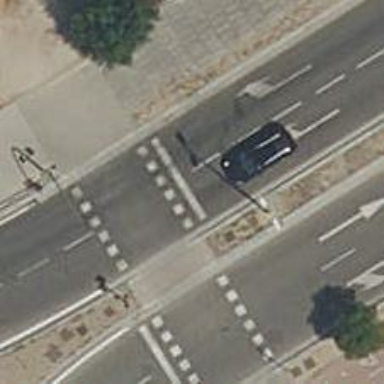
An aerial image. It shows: Road with traffic signals controlling the flow of traffic.